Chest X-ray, AP view. Patient: 55 years old, sex M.
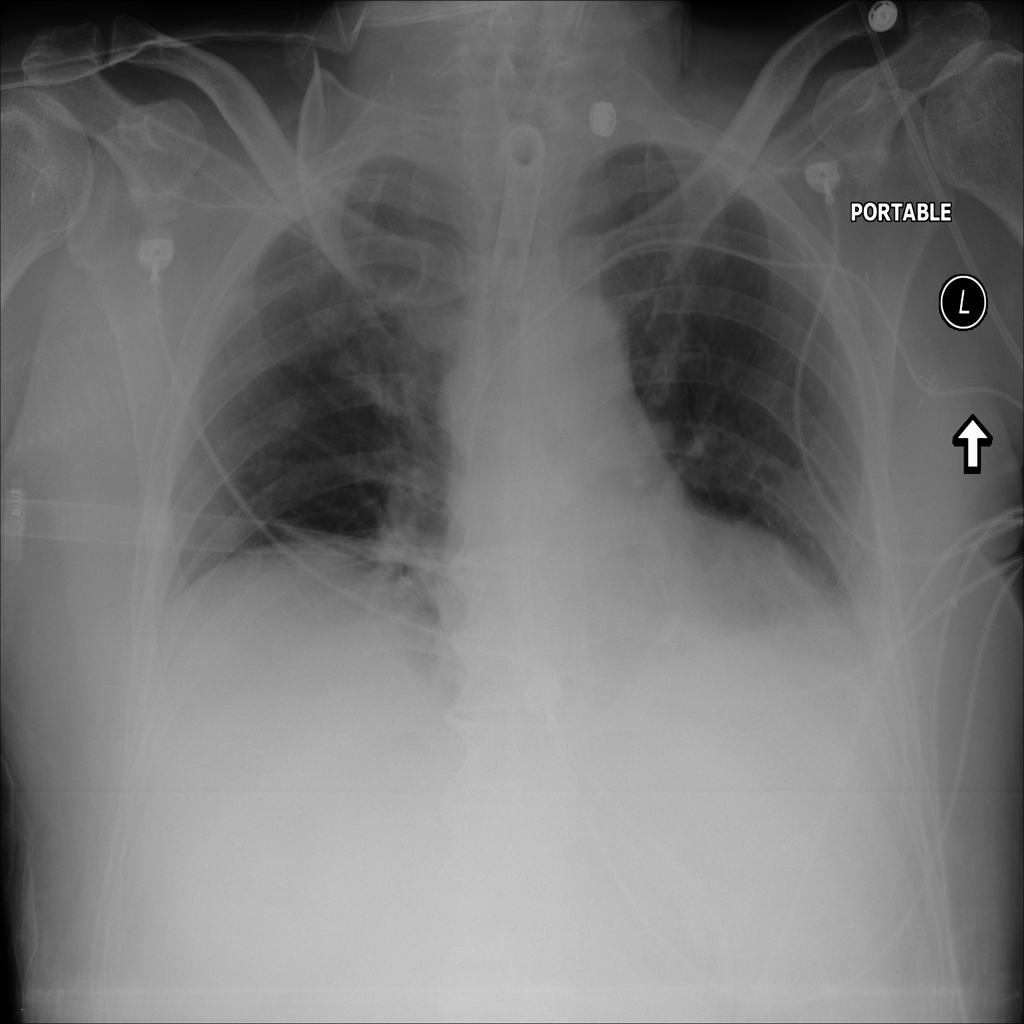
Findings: Atelectasis